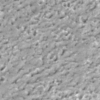
Label: not_dusty